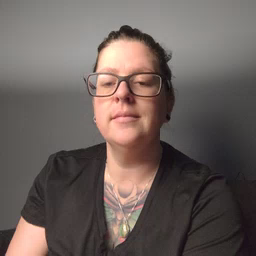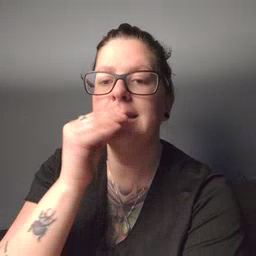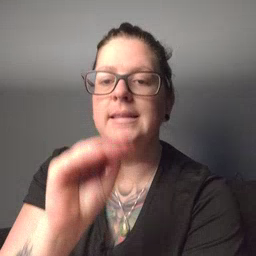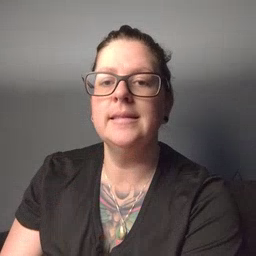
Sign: kiss